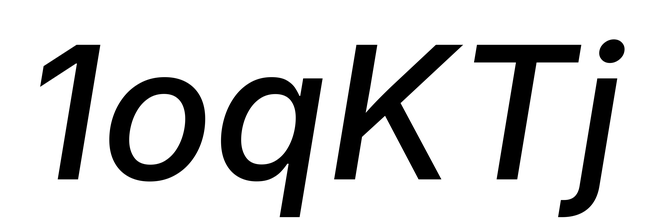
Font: Inter-Italic_Medium_Italic